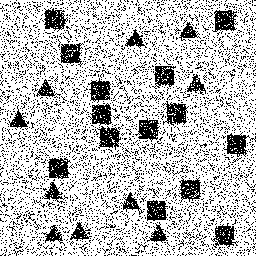
Squares: 14
Triangles: 10
Stars: 0
Total shapes: 24